Field crop: tomato
Growth stage: 1
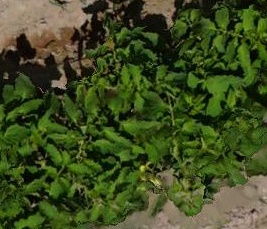
Species: tomato